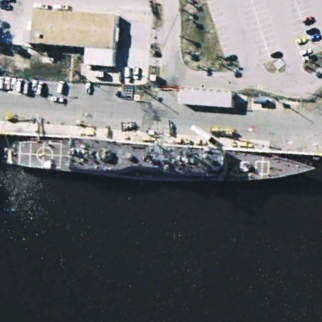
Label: cruiser